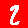
Digit: 2